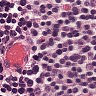
Metastatic tissue present: no